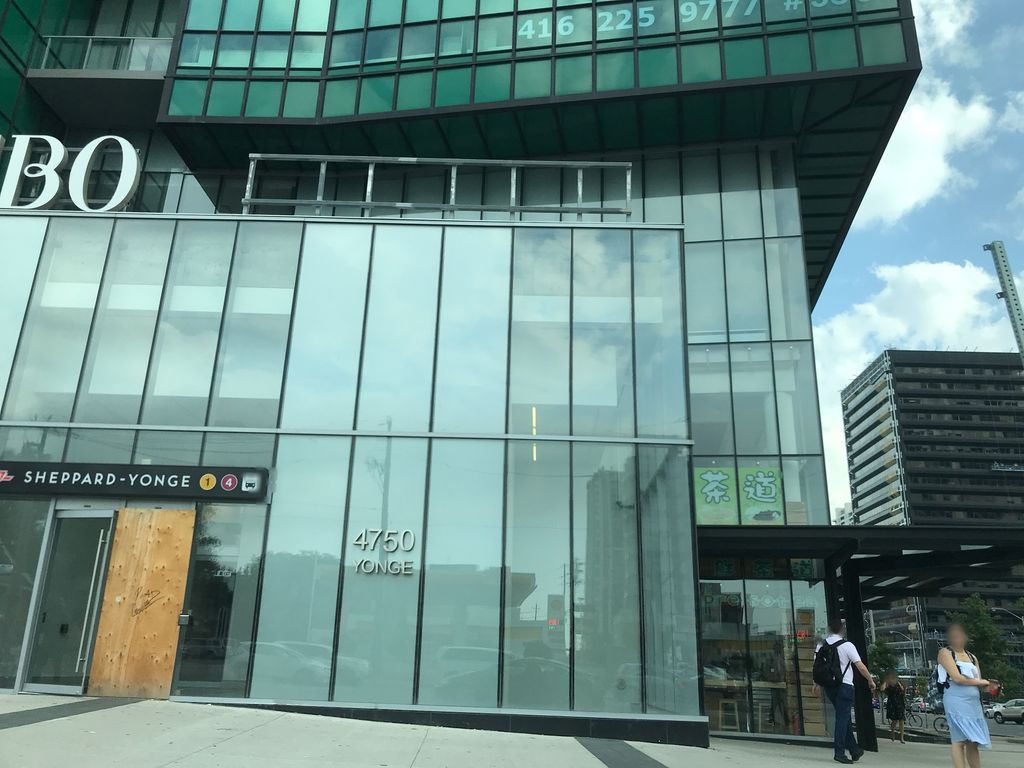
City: toronto